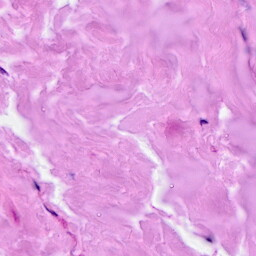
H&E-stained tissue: Breast